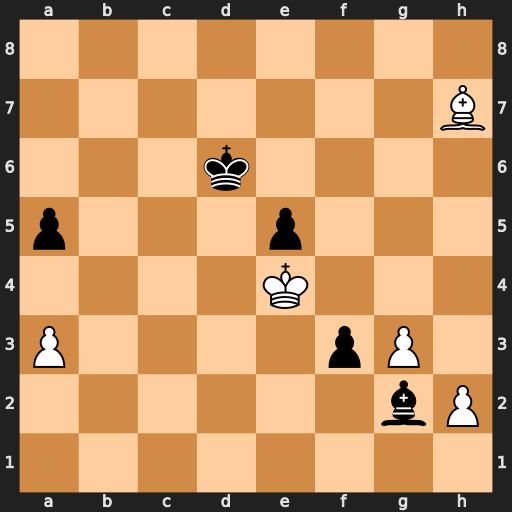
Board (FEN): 8/7B/3k4/p3p3/4K3/P4pP1/6bP/8
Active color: w
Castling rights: -
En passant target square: -
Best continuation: Ke3 f2 Kxf2